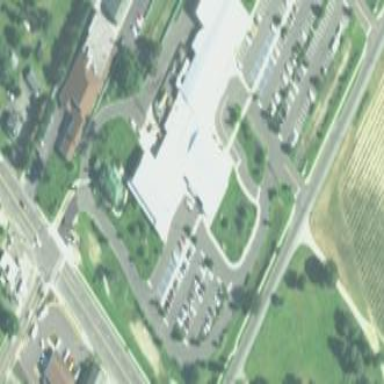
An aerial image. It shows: Clinic building providing healthcare services.